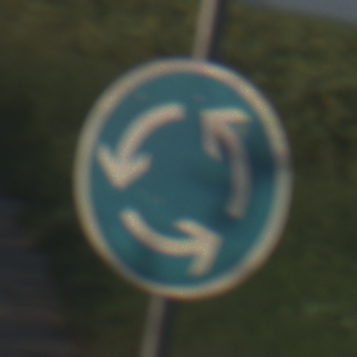
Verkehrszeichen: Kreisverkehr
Umgebung: Outdoor, RoadRail
Tageszeit: MorningAfternoon
Wetter: Clear
Licht: Natural
Jahreszeit: NotSpecified
Kontrast: HighContrast